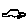
Label: car